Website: bh-photo
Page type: customer-info-address
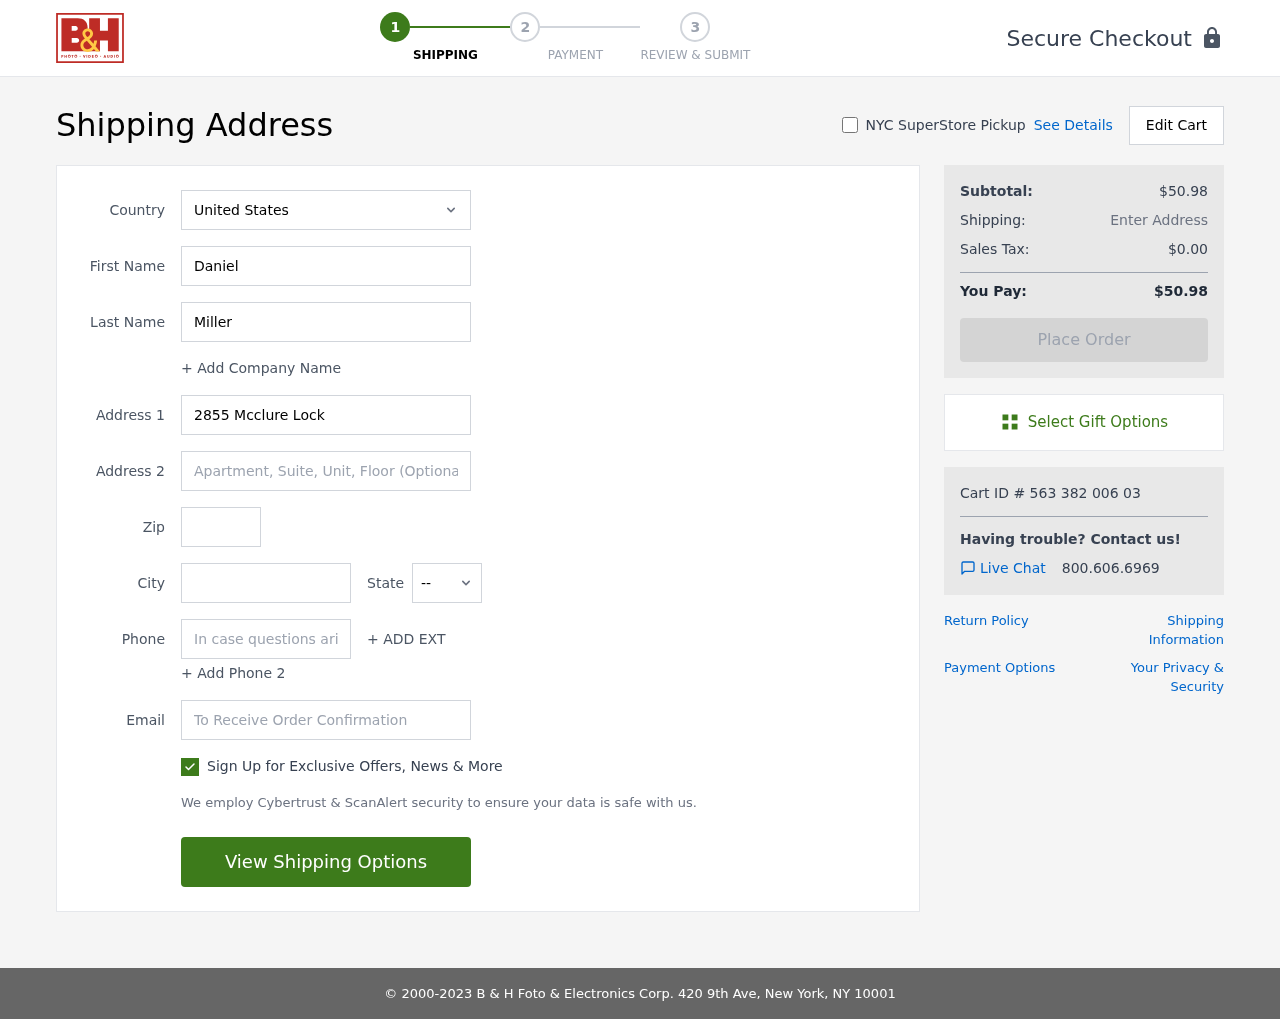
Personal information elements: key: PII_CITY
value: Barnesville
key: PII_COUNTRY
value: United States
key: PII_EMAIL
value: daniel.miller@gmail.com
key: PII_FIRSTNAME
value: Daniel
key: PII_LASTNAME
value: Miller
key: PII_PHONE
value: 9934868072
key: PII_POSTCODE
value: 94538
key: PII_STATE_ABBR
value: GU
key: PII_STREET
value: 2855 Mcclure Lock
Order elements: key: ORDER_SUBTOTAL
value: $50.98
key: ORDER_TAX
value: $0.00
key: ORDER_TOTAL
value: $50.98
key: ORDER_ID
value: Cart ID # 563 382 006 03